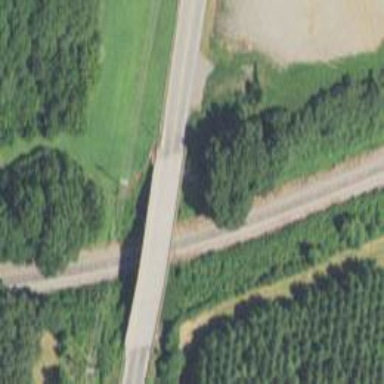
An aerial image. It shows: Primary highway bridge.